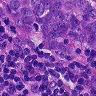
Metastatic tissue present: yes